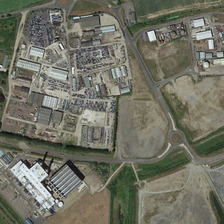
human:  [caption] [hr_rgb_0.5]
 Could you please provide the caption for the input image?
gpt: the houses in the industrial area are blue and yellow .

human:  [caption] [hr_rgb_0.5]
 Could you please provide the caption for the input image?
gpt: some buildings and many cars are in an industrial area near green plants and barelands .

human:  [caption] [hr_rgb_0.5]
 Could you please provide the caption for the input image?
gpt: some buildings and many cars are in an industrial area near green plants and barelands .

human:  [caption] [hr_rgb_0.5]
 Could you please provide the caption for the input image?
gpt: a lot of industrial zones along the lake .

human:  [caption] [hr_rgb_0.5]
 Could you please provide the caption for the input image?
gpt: a lot of industrial zones along the lake .